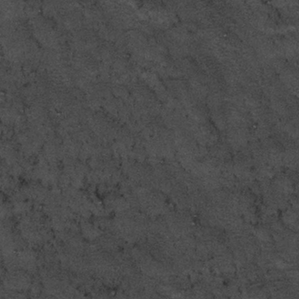
Label: frost